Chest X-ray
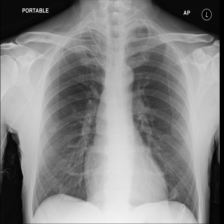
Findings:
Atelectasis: negative
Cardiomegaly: negative
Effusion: negative
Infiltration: negative
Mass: negative
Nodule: negative
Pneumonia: negative
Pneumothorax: negative
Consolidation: negative
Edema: negative
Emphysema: negative
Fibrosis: negative
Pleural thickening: negative
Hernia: negative